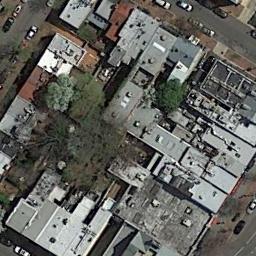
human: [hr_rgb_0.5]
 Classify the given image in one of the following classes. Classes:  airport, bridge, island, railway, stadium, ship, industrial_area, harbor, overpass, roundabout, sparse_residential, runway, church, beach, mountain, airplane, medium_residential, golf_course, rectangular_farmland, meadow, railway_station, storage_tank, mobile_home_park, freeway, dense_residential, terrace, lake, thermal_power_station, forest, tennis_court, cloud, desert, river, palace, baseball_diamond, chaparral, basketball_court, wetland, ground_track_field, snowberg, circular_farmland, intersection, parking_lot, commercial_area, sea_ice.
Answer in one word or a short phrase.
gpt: dense_residential